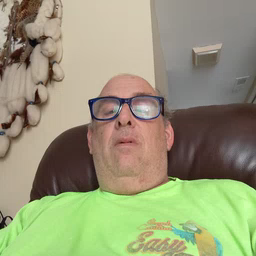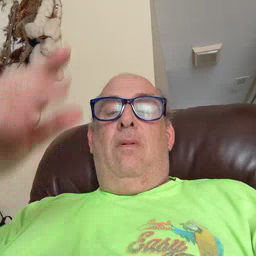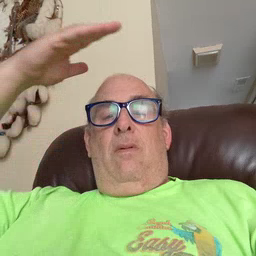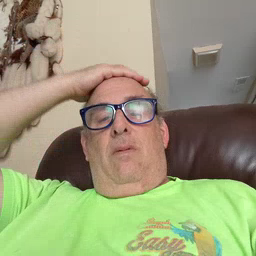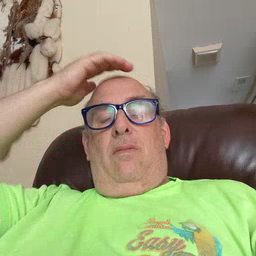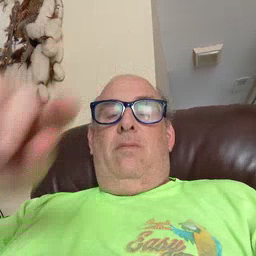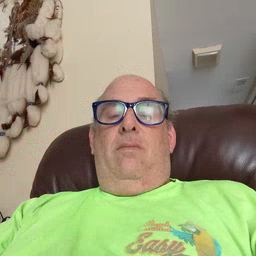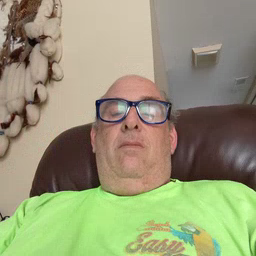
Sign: hat